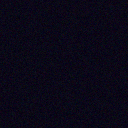
Screen state: off